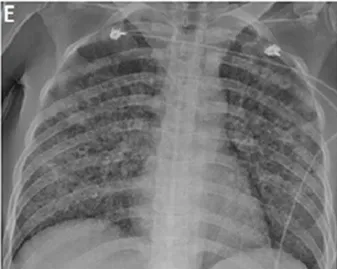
(E) Mother's chest X-ray image exhibiting a miliary TB pattern.
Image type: radiology (x_ray)